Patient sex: F
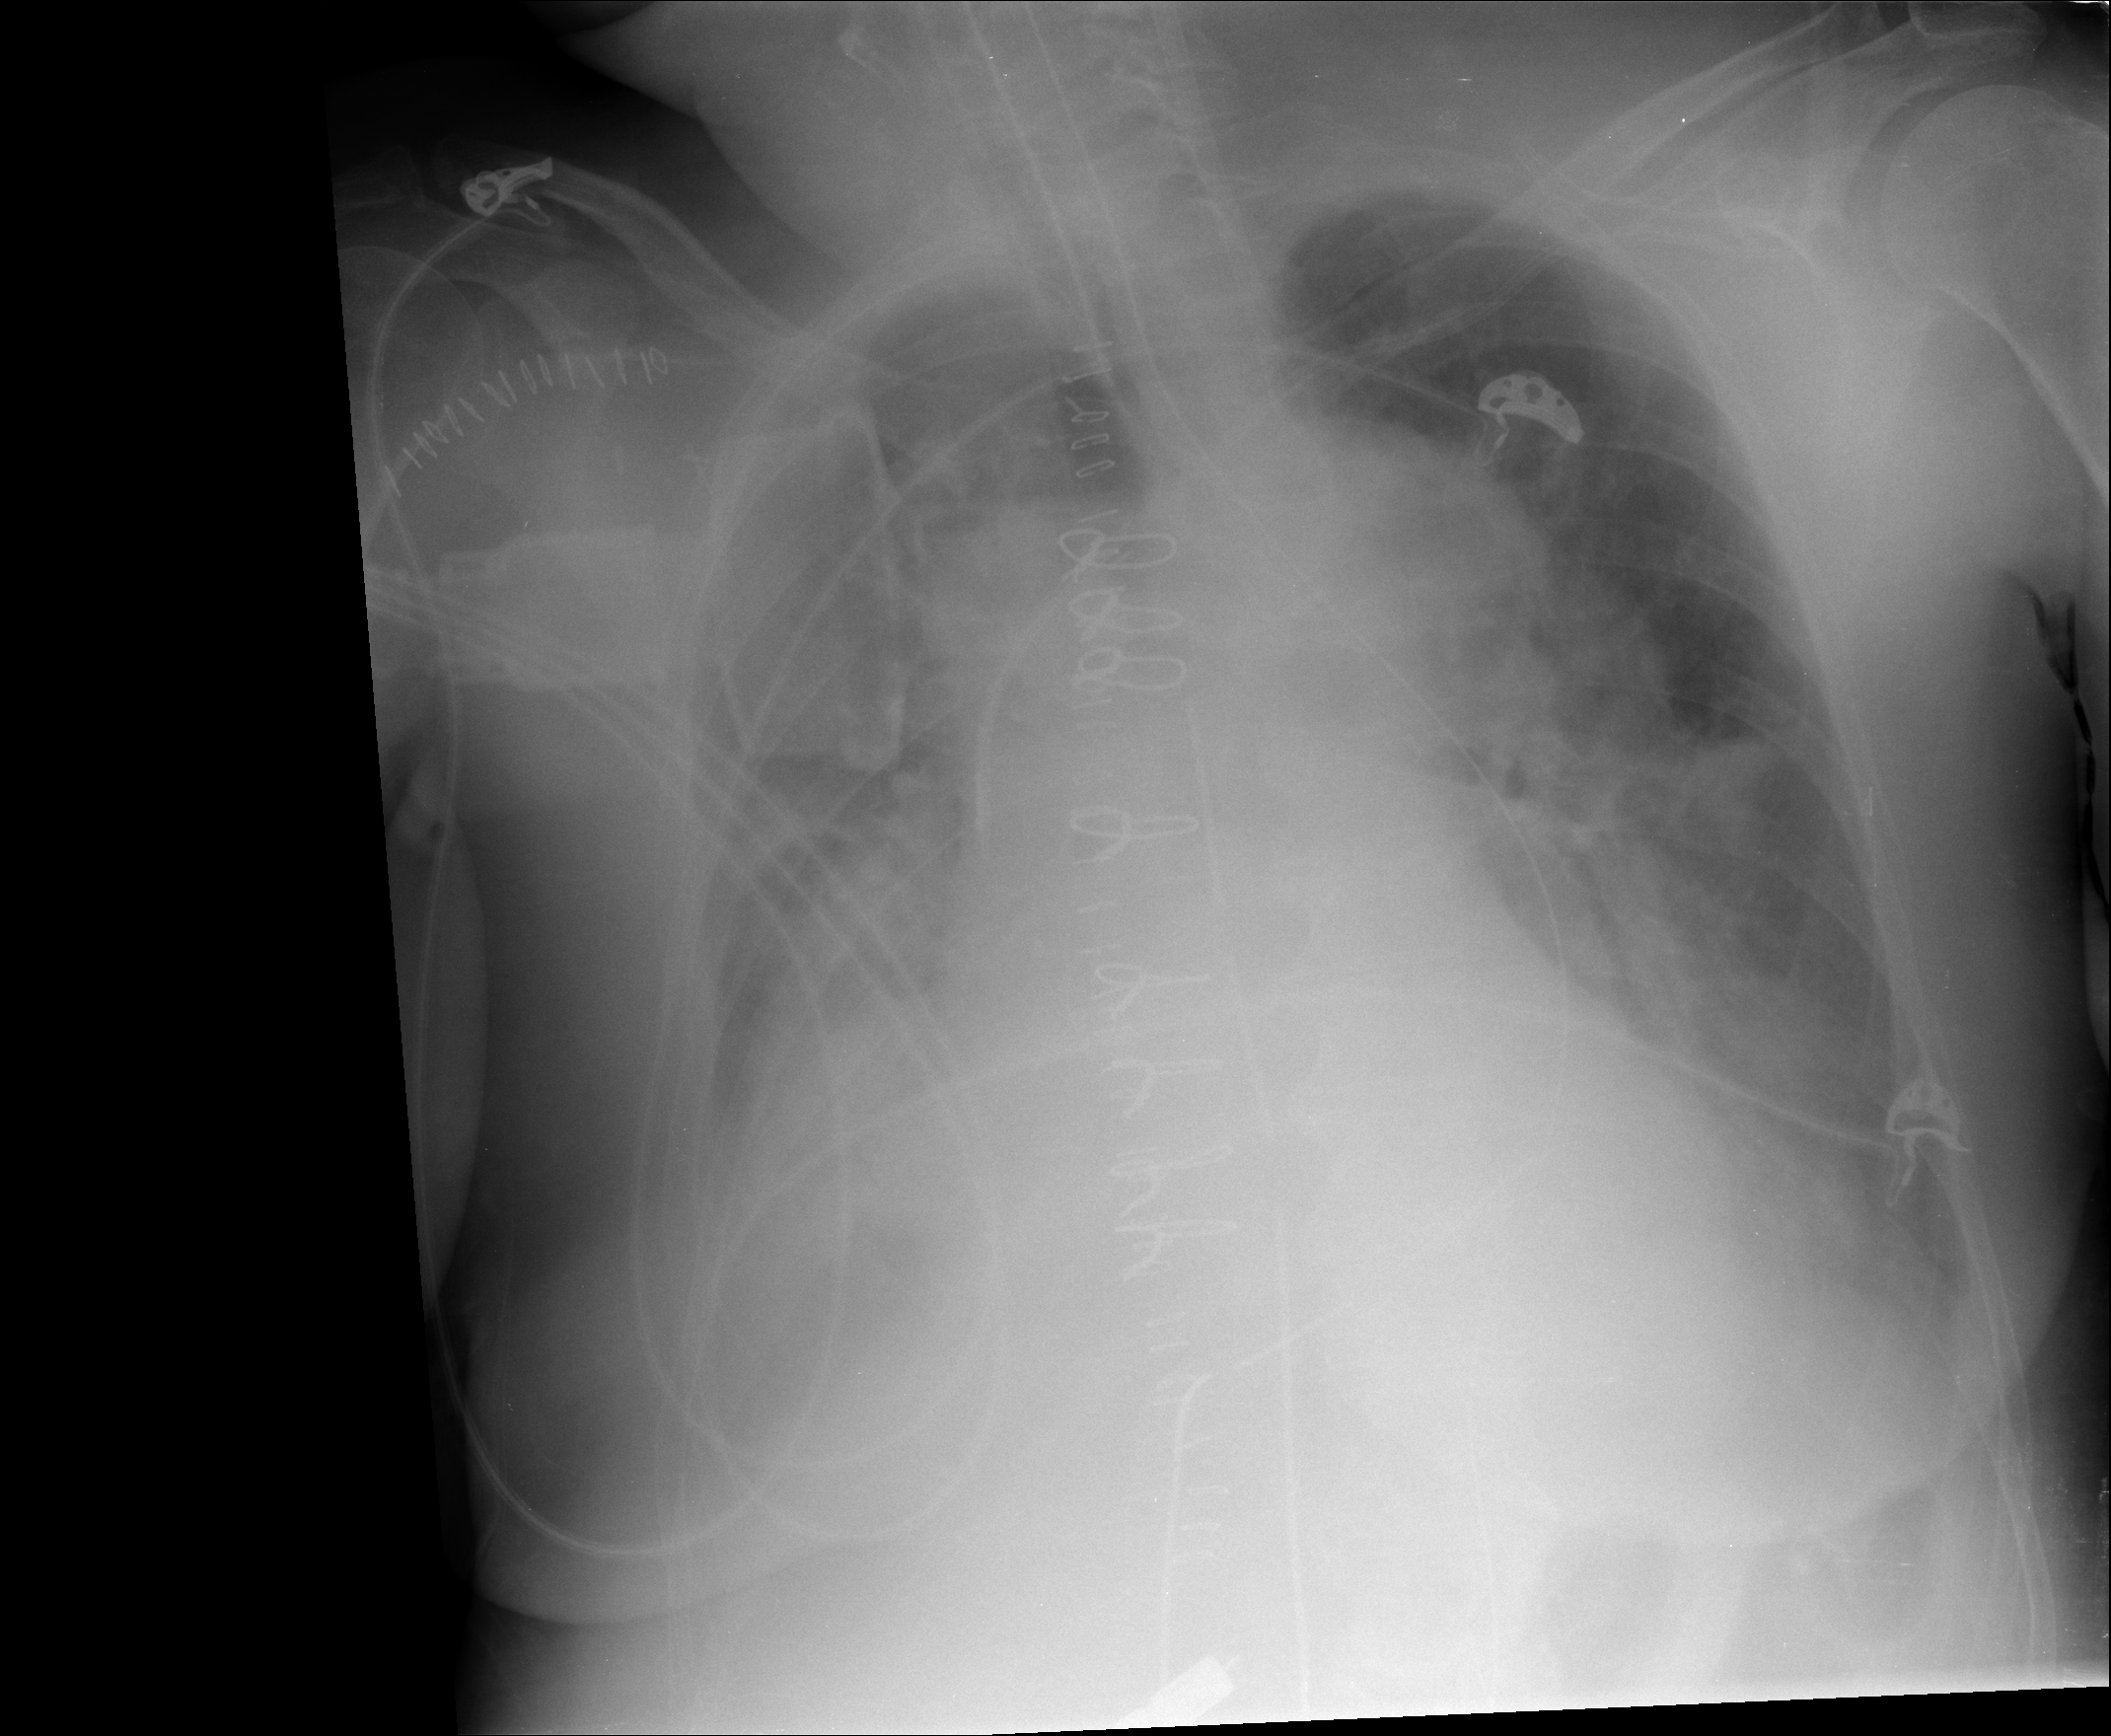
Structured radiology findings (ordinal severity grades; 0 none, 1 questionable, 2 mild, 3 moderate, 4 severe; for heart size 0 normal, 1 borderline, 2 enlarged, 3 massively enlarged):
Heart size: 2
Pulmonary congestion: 2
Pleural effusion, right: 2
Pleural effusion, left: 2
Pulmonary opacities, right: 0
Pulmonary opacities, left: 1
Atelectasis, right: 3
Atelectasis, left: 2